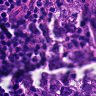
Metastatic tissue present: yes